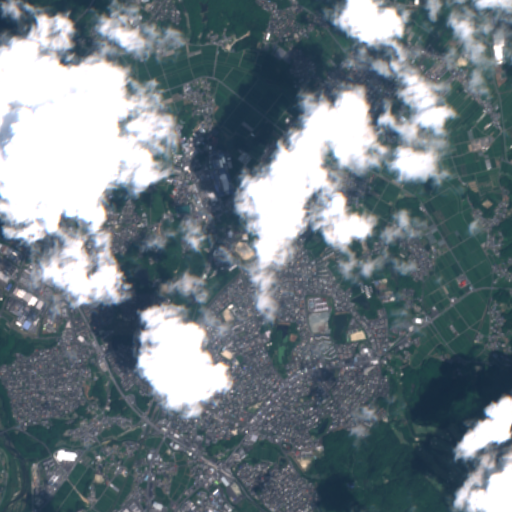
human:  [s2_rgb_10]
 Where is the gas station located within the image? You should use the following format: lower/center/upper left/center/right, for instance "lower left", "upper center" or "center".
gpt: The gas station is located in the lower left of the image.
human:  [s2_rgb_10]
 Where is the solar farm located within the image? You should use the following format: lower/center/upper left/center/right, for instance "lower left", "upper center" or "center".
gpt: The solar farm is located in the upper right of the image.
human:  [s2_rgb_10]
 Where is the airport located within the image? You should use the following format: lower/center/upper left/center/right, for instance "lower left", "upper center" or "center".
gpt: There is no airport in the image.